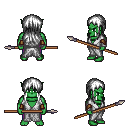
a pixel art fantasy rpg character, male body template, orc, green skin, white robe, magenta pants, white unkempt hairstyle, cloth bracers, spear, four views (front, back, left, right), 2x2 character sprite sheet, small pixel art, hard edges, no anti-aliasing